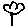
Label: flower